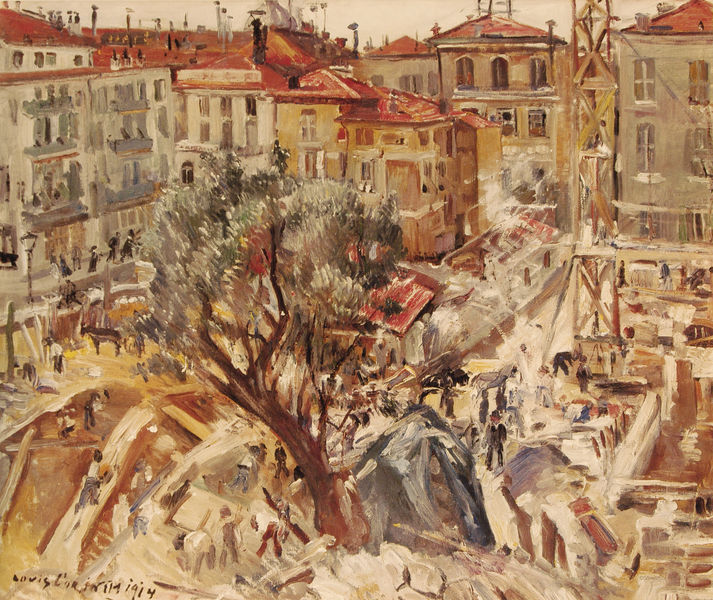
Titel: Neubau in Monte Carlo
Künstler: Lovis Corinth
Standort: Frankfurt (am Main)
Institution: Das Städel, Städelsches Kunstinstitut und Städtische Galerie
Schlagwörter: baum, blau, blätter, gemälde, himmel, laub, wasser, weiß, gelb, grün, impressionismus, menschen, ocker, stadt, braun, bunt, fenster, frankreich, grau, laterne, orange, paris, strasse, ölbild, dach, gebäude, haus, rot, tier, tiere, weg, expressionismus, leute, malerei, architektur, signatur, öl, häuser, stamm, personen, esel, kamin, pferd, schornstein, balkon, spanien, farbig, fassade, fassaden, italien, datierung, warm, abstrakt, dächer, kuh, rind, weis, winter, signiert, markt, platz, arbeiter, grube, ölgemälde, balkone, corinth, gerüst, lovis, lovis corinth, expressionistisch, kran, rom, verschwommen, griechenland, marktplatz, lebhaft, bau, mittelmeer, olivenbaum, antenne, aufbau, baustelle, grichenland, fasade, großstadt, gewimmel, urbanität, menshcen, baugrube, patz, e, fasssaden, 1914, häusern, franzöösischer markt, baum und kran, baumurbanität